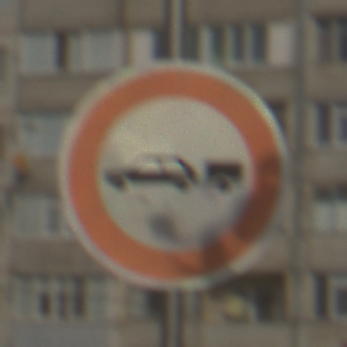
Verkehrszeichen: VerbotPersonenkraftwagenMitAnhaenger
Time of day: MorningAfternoon
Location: Outdoor (Urban)
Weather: PartlyCloudy
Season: NotSpecified
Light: Natural